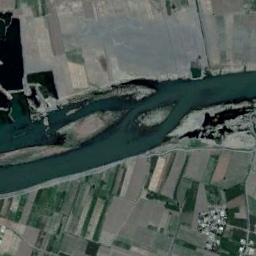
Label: river